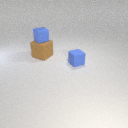
small blue rubber cube to the right of large brown rubber cube